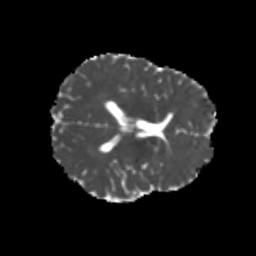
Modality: MD
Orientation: axial
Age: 21
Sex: male
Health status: healthy
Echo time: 0.074 s